Question: I have an input field:
'''
<input type="file" name="fileToUpload" id="fileToUpload">
'''
Now i want to design this field like this:

How can i do this?
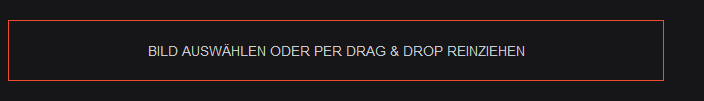
Answer: Here's the html:
'''
<span class="filewrap">
Some funny german words I don't understand
<input type="file"/>
</span>
'''
and here's the CSS:
'''
.filewrap{
position:relative;
background:#000;
border:1px solid #cc0000;
padding:15px 100px;
color:#fff;
font-family:sans-serif;
font-size:12px;
}
input[type="file"]{
width:100%;
height:100%;
position:absolute;
top:0;
left:0;
opacity:0;
cursor:pointer;
}
'''
See <URL>